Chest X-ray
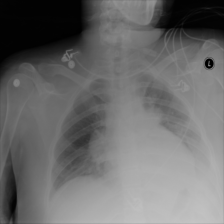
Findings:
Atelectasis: negative
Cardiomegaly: negative
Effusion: negative
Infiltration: negative
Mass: negative
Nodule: negative
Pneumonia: negative
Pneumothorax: negative
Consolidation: negative
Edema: negative
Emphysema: negative
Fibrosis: negative
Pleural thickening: negative
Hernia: negative